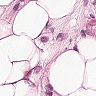
Metastatic tissue present: yes